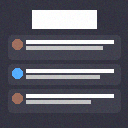
Screen state: on